八年级 · 解析几何
如图, $A E=D F, A C=D B$, 点 $E, B, C, F$ 在一条直线上, 且 $E B=F C$. 求证: $A E / / D F$.

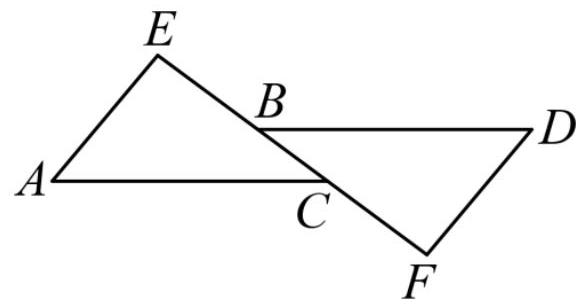
答案: 解: 证明: $\because B E=F C$,

$\therefore B E+B C=B C+F C$,
即 $E C=F B ，$

在 $\triangle A C E$ 与 $\triangle D B F$ 中,

$\left\{\begin{array}{l}A E=D F \\ C E=B F, \\ A C=D B\end{array}\right.$

$\therefore \triangle A C E \cong \triangle D B F(\mathrm{SSS})$,

$\therefore \angle E=\angle F$,

$\therefore A E / / D F$.